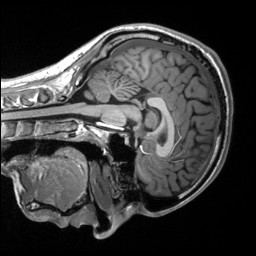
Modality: T1w
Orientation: sagittal
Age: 22
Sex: male
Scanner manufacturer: siemens
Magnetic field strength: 3 T
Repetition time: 2.53 s
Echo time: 0.00219 s